Field crop: maize
Growth stage: 2
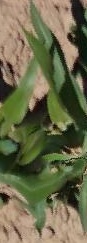
Species: maize